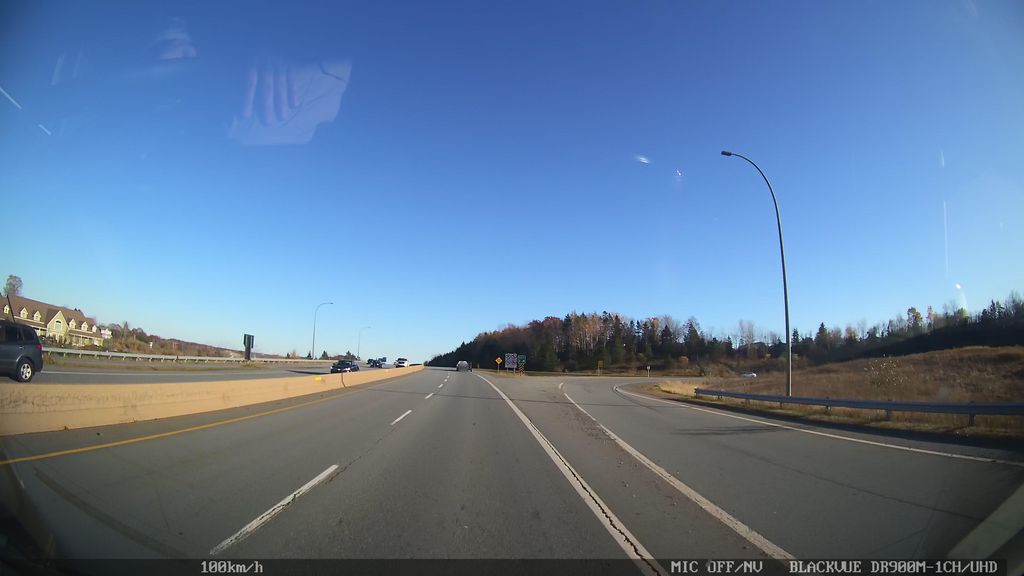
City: halifax